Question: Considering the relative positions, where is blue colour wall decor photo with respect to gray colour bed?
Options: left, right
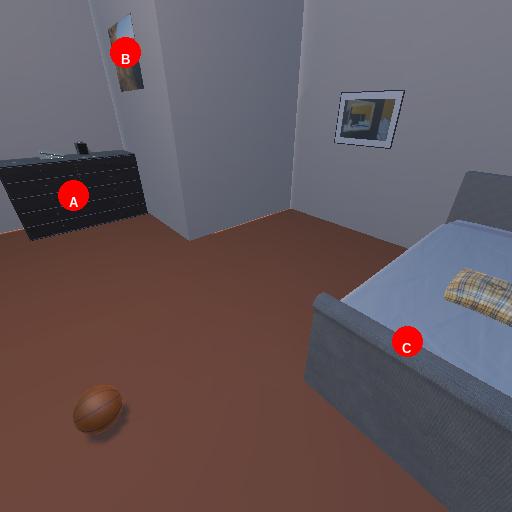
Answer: left